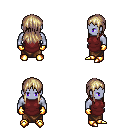
a pixel art fantasy rpg character, male body template, dark elf, purple skin, maroon tunic, robe skirt, white blonde unkempt hairstyle, gold gloves, gold boots, four views (front, back, left, right), 2x2 character sprite sheet, small pixel art, hard edges, no anti-aliasing